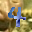
Label: 4